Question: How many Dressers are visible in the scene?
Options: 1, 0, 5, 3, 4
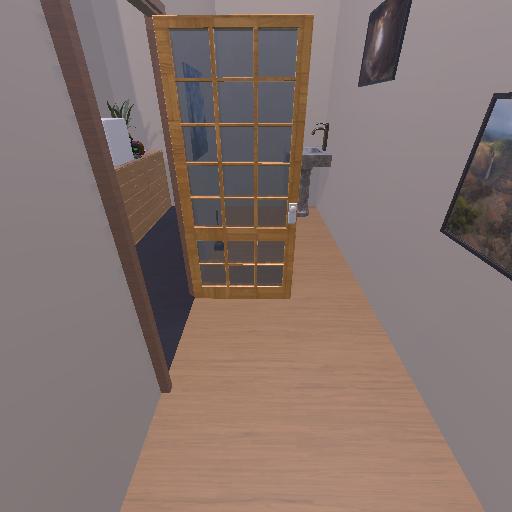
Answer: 1